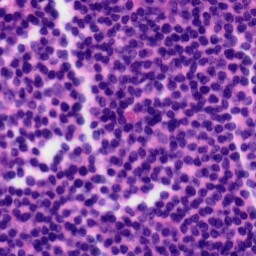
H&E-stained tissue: Tonsil